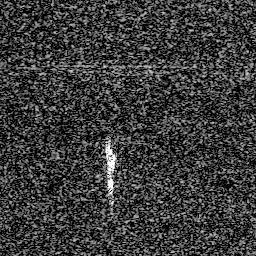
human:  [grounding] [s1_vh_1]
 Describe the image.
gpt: In the satellite image, there is  <ref>1 medium ship </ref> <box>[[39, 53, 46, 72, 0]]</box> located at center.